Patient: sex F, age 73
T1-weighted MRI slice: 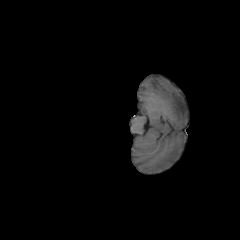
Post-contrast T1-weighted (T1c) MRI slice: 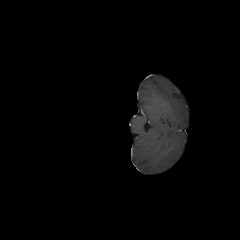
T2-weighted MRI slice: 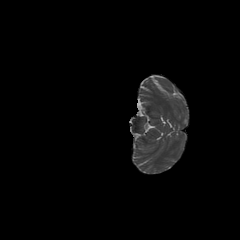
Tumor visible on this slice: no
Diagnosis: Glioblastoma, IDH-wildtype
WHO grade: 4